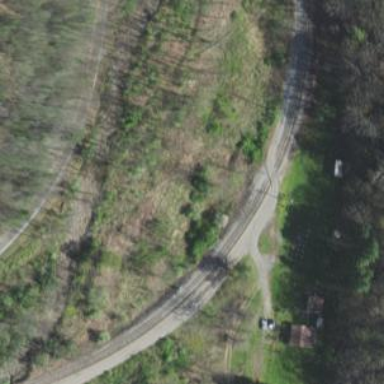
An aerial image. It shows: Railway track.